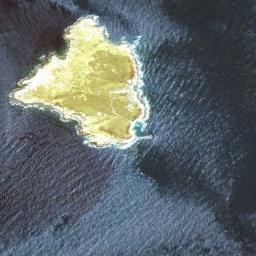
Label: island